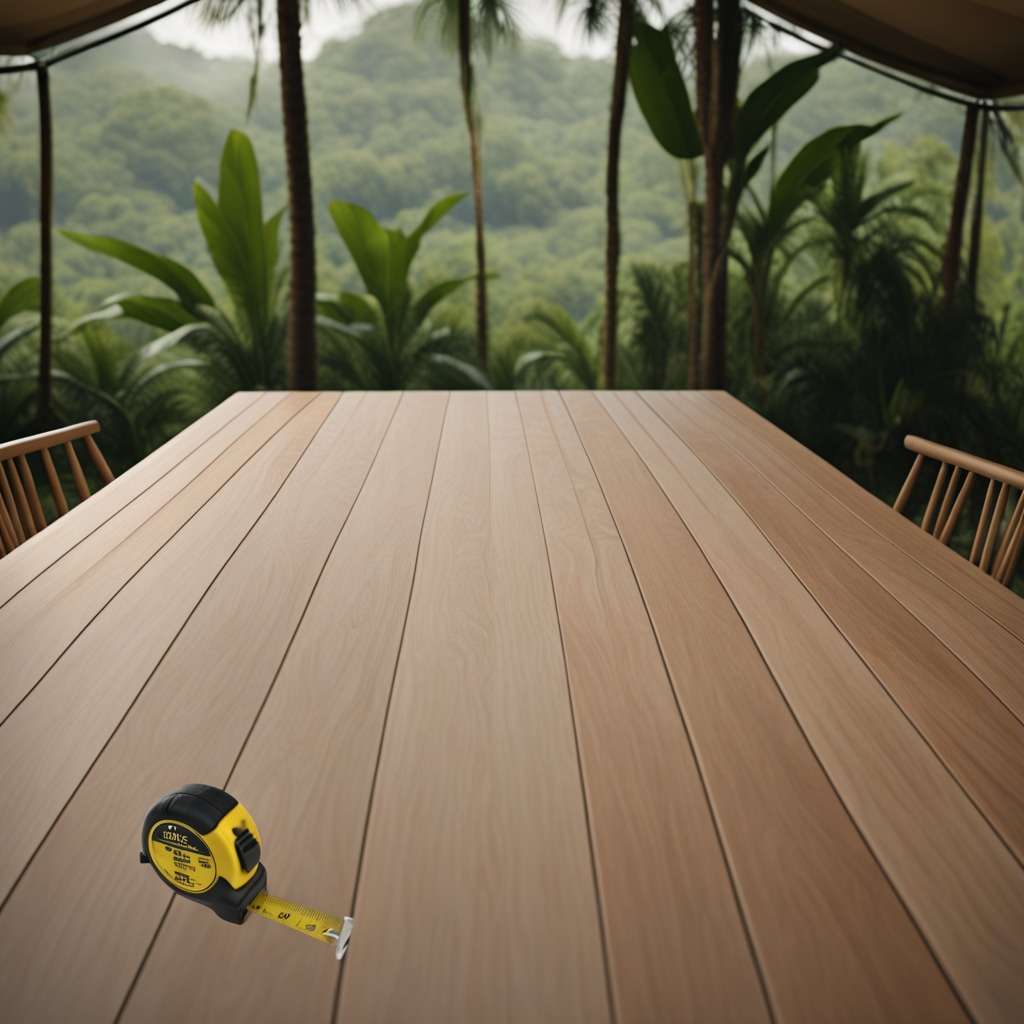
A measuring tape lies on a wooden table inside a jungle field workshop tent.